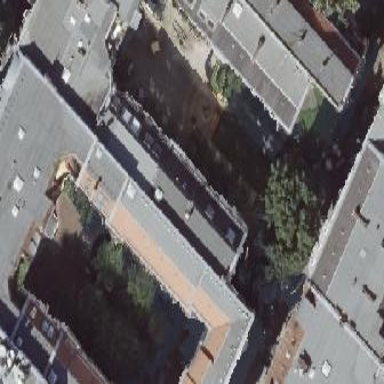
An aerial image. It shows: The image shows part of apartment building.